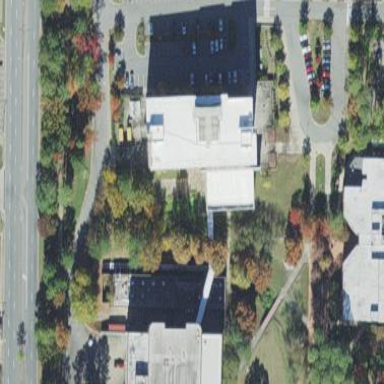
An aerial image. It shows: View of university building.